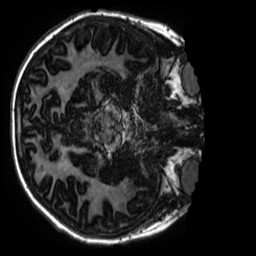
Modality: MP2RAGE
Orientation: axial
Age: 9
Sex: male
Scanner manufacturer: siemens
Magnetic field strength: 3 T
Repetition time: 4 s
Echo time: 0.00303 s